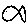
Label: fish